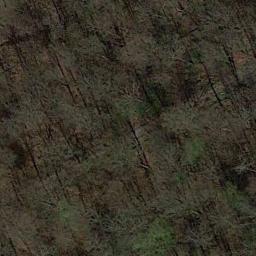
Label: forest